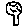
Label: tree